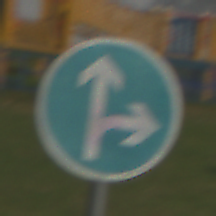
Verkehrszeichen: VorgeschriebeneFahrtrichtungGeradeausOderRechts
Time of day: MorningAfternoon
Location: Outdoor (Suburban)
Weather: PartlyCloudy
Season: NotSpecified
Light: Natural